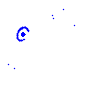
Particle: proton